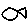
Label: fish